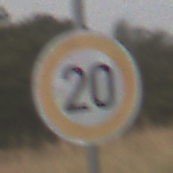
Verkehrszeichen: Geschwindigkeit20
Umgebung: Outdoor, Nature
Tageszeit: MorningAfternoon
Wetter: Overcast
Licht: Natural
Jahreszeit: NotSpecified
Kontrast: LowContrast